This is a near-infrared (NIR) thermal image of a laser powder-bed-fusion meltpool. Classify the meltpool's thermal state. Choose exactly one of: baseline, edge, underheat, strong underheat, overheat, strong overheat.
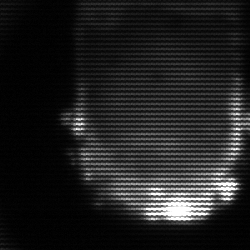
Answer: baseline